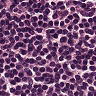
Metastatic tissue present: no